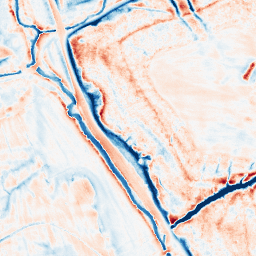
Category: edge_preserving
Decomposition family: anisotropic_diffusion
Decomposition parameters: iterations: 50
kappa: 100
gamma: 0.2
Upsampling method: regularized
Upsampling parameters: scale: 4
lambda_reg: 0.01
Upsampling scale: 4